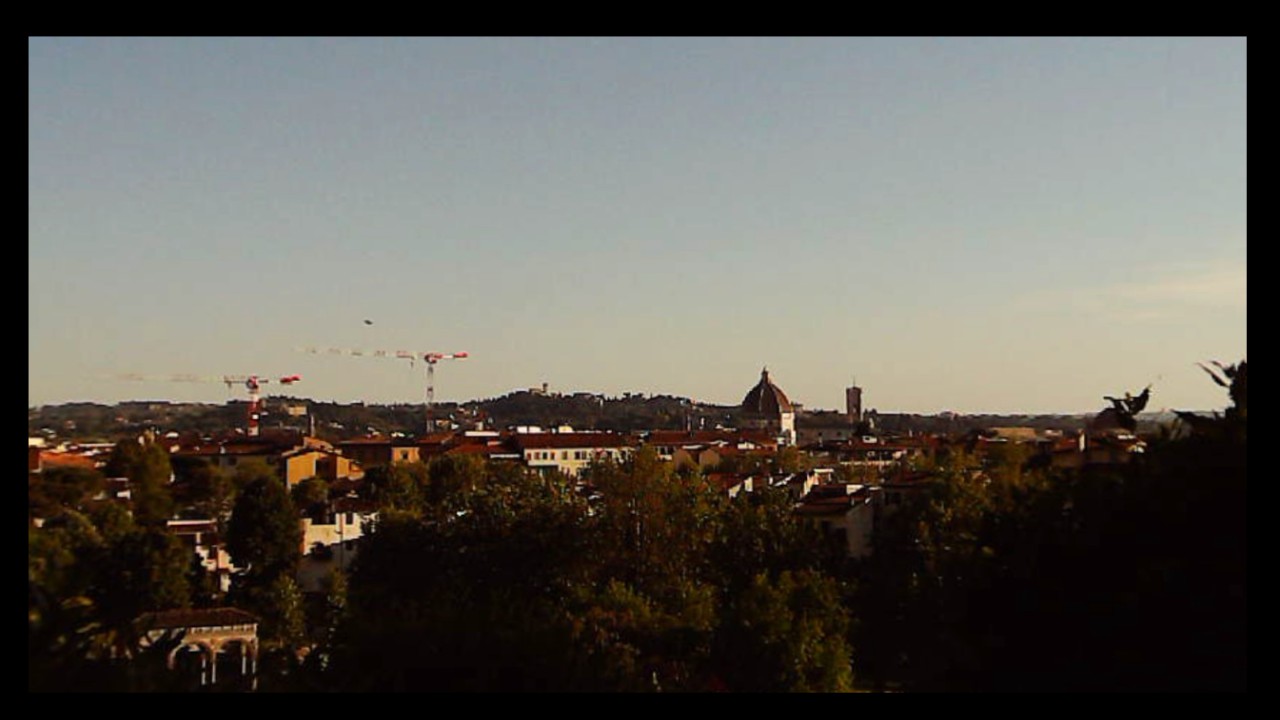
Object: Betafpv air75